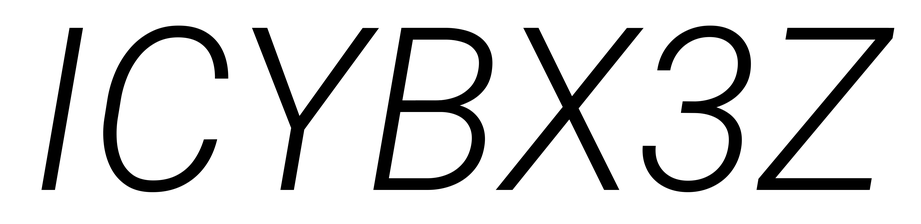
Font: Roboto-Italic_Light_Italic